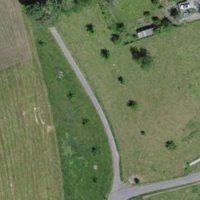
EUNIS habitat code: 24
Species observed at this site:
Cirsium arvense